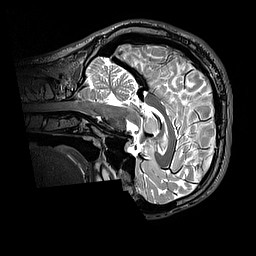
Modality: T2w
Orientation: sagittal
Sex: male
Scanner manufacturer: siemens
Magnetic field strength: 3 T
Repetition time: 3.2 s
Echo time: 0.409 s